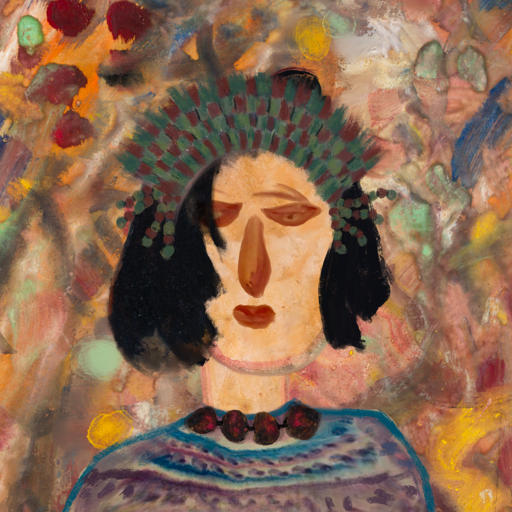
Background: Mother_And_Son_Mother, Head And Neck Front: Childish, Face Front: Pious_Lady, Bust: HillGirl, Hair Front: Mosgoul, Head Accessory: After_Raid_Crown, Second Necklace: Blank, Necklace: Mosgoul, Baby: Blank